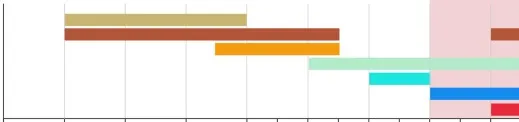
Timeline of the patient's disease course. (B) Images showing the development of the rhinocerebral L. Ramosa infection from DAO 8 to DAO 16.
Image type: chart (chart)